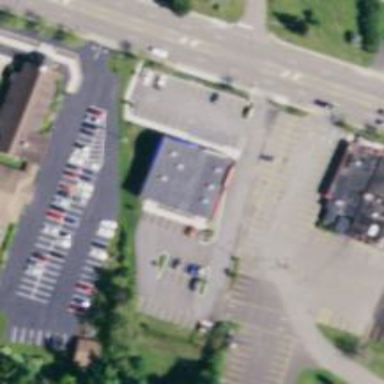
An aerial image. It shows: Parking space is available.